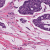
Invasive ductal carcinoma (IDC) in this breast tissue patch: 1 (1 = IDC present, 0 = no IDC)